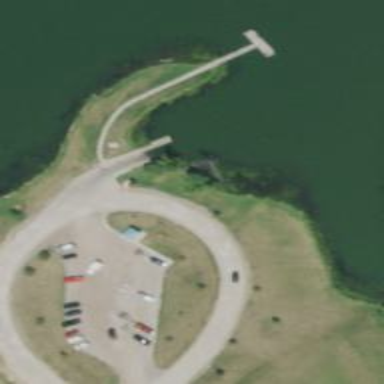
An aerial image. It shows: Slipway on leisure land.